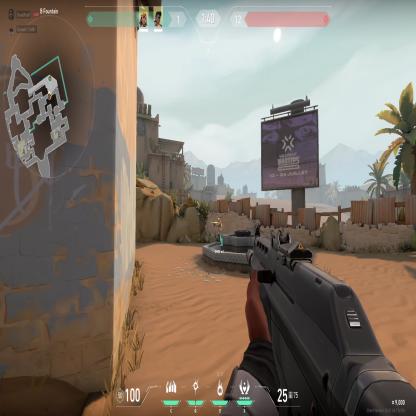
Label: teammate